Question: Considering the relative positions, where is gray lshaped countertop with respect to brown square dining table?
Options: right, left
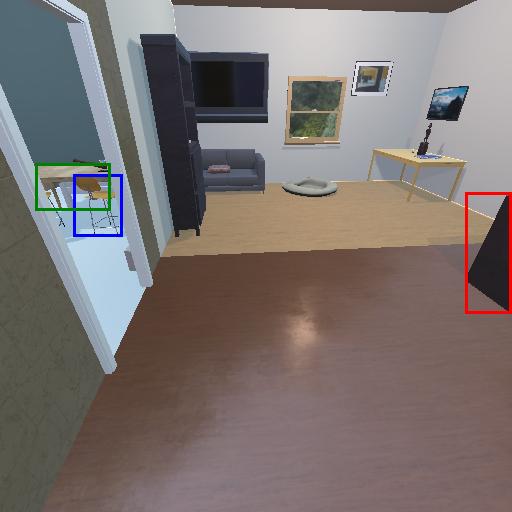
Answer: right